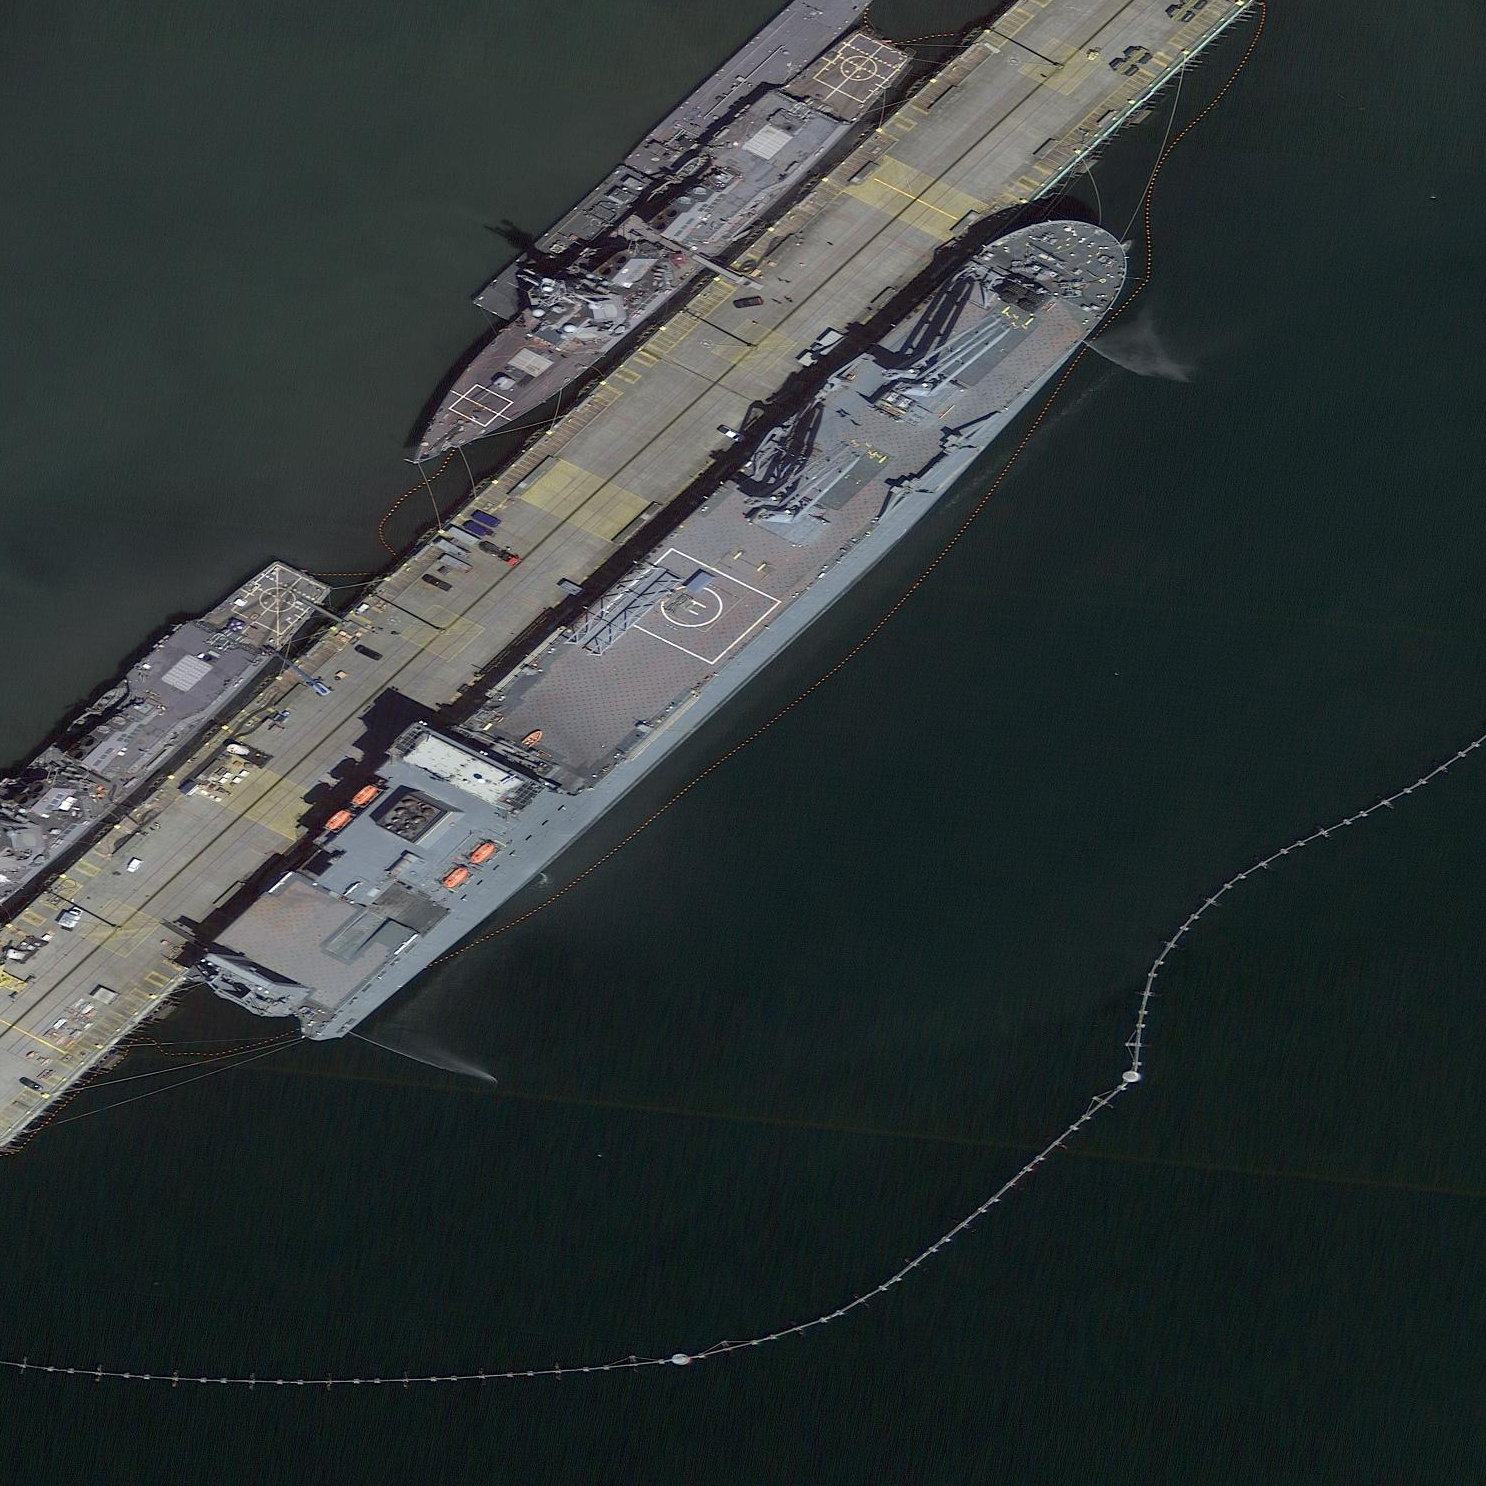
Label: civil